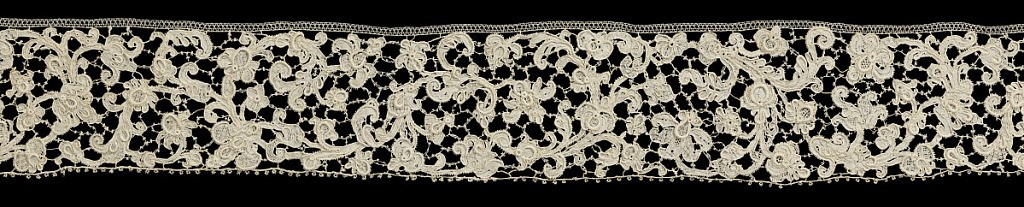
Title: Border
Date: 17th century
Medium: linen Technique: needle lace
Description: Border of Point de Venise à Rose with serpentine floral sprays outlined by cordonnet. Pattern connected by bars with picots and outlined by cordonnet.